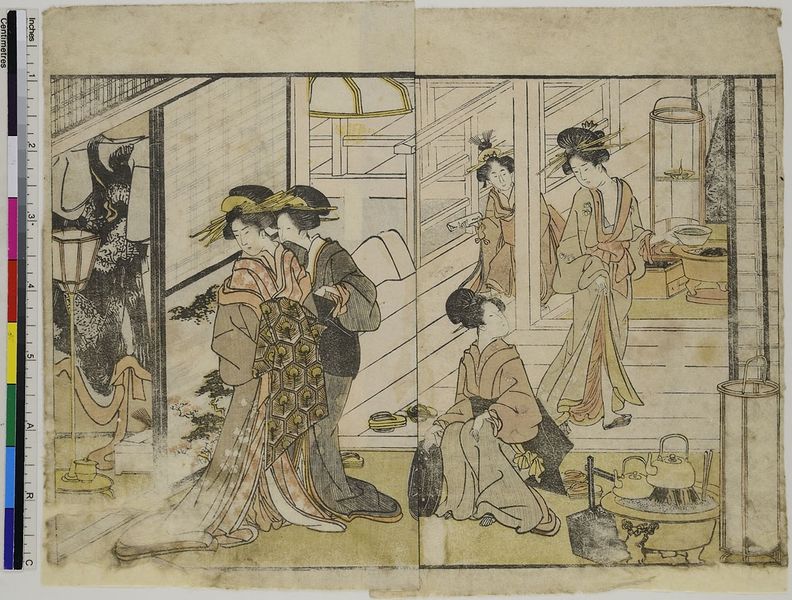
Titel: Blatt aus: Holzschnittbuch über zeitgenössische Kleidung
Künstler: Utagawa Toyokuni I
Standort: Hamburg
Institution: Museum für Kunst und Gewerbe Hamburg
Schlagwörter: mode, kleidung, stoff, holzschnitt, ankleiden, druckgraphik, druckgrafik, tracht, zeit, gewebe, farbholzschnitt, kimono, volkstracht, edo, reproduktionen, hurensohn, druckerzeugnisse, auskleiden, ukiyo